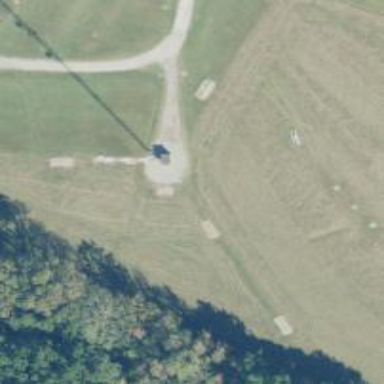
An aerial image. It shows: Mast tower used for communication.